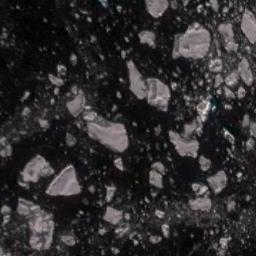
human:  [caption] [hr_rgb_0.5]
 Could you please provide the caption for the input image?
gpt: Countless ice cubes of various sizes are connected into a loose, Large piece floating on the blue sea .

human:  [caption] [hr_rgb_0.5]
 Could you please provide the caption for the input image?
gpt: The sea is surrounded by sea ice .

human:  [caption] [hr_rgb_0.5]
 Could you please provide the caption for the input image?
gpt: There are many ice on the black sea .

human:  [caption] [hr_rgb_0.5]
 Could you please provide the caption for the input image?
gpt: A lot of sea ice of different sizes and thickness floats in the deep blue sea .

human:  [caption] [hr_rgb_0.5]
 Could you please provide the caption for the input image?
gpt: There are many pieces of sea ice .